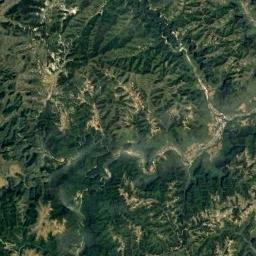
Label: mountain